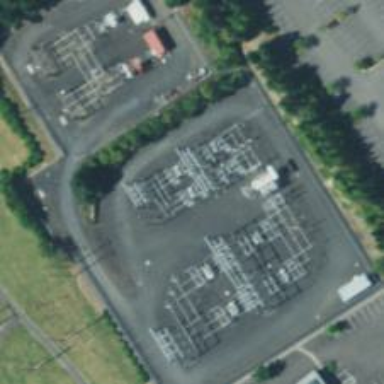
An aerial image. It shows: Switch used for power control.